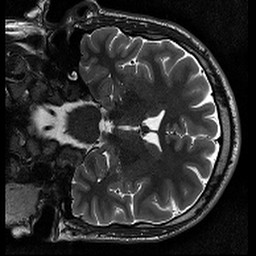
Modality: T2w
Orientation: coronal
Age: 29
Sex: male
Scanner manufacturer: siemens
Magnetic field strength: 3 T
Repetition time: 11.39 s
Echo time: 0.09 s